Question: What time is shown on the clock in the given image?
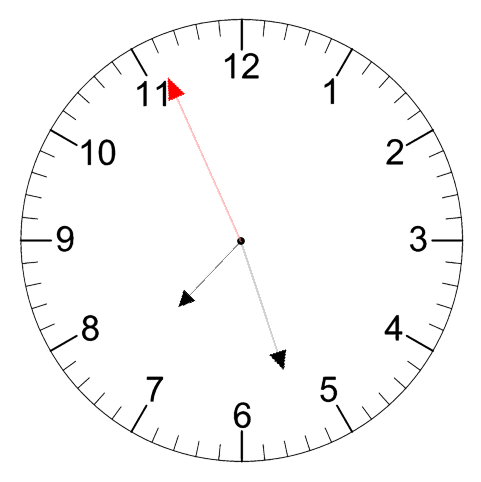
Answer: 07:26:56